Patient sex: M
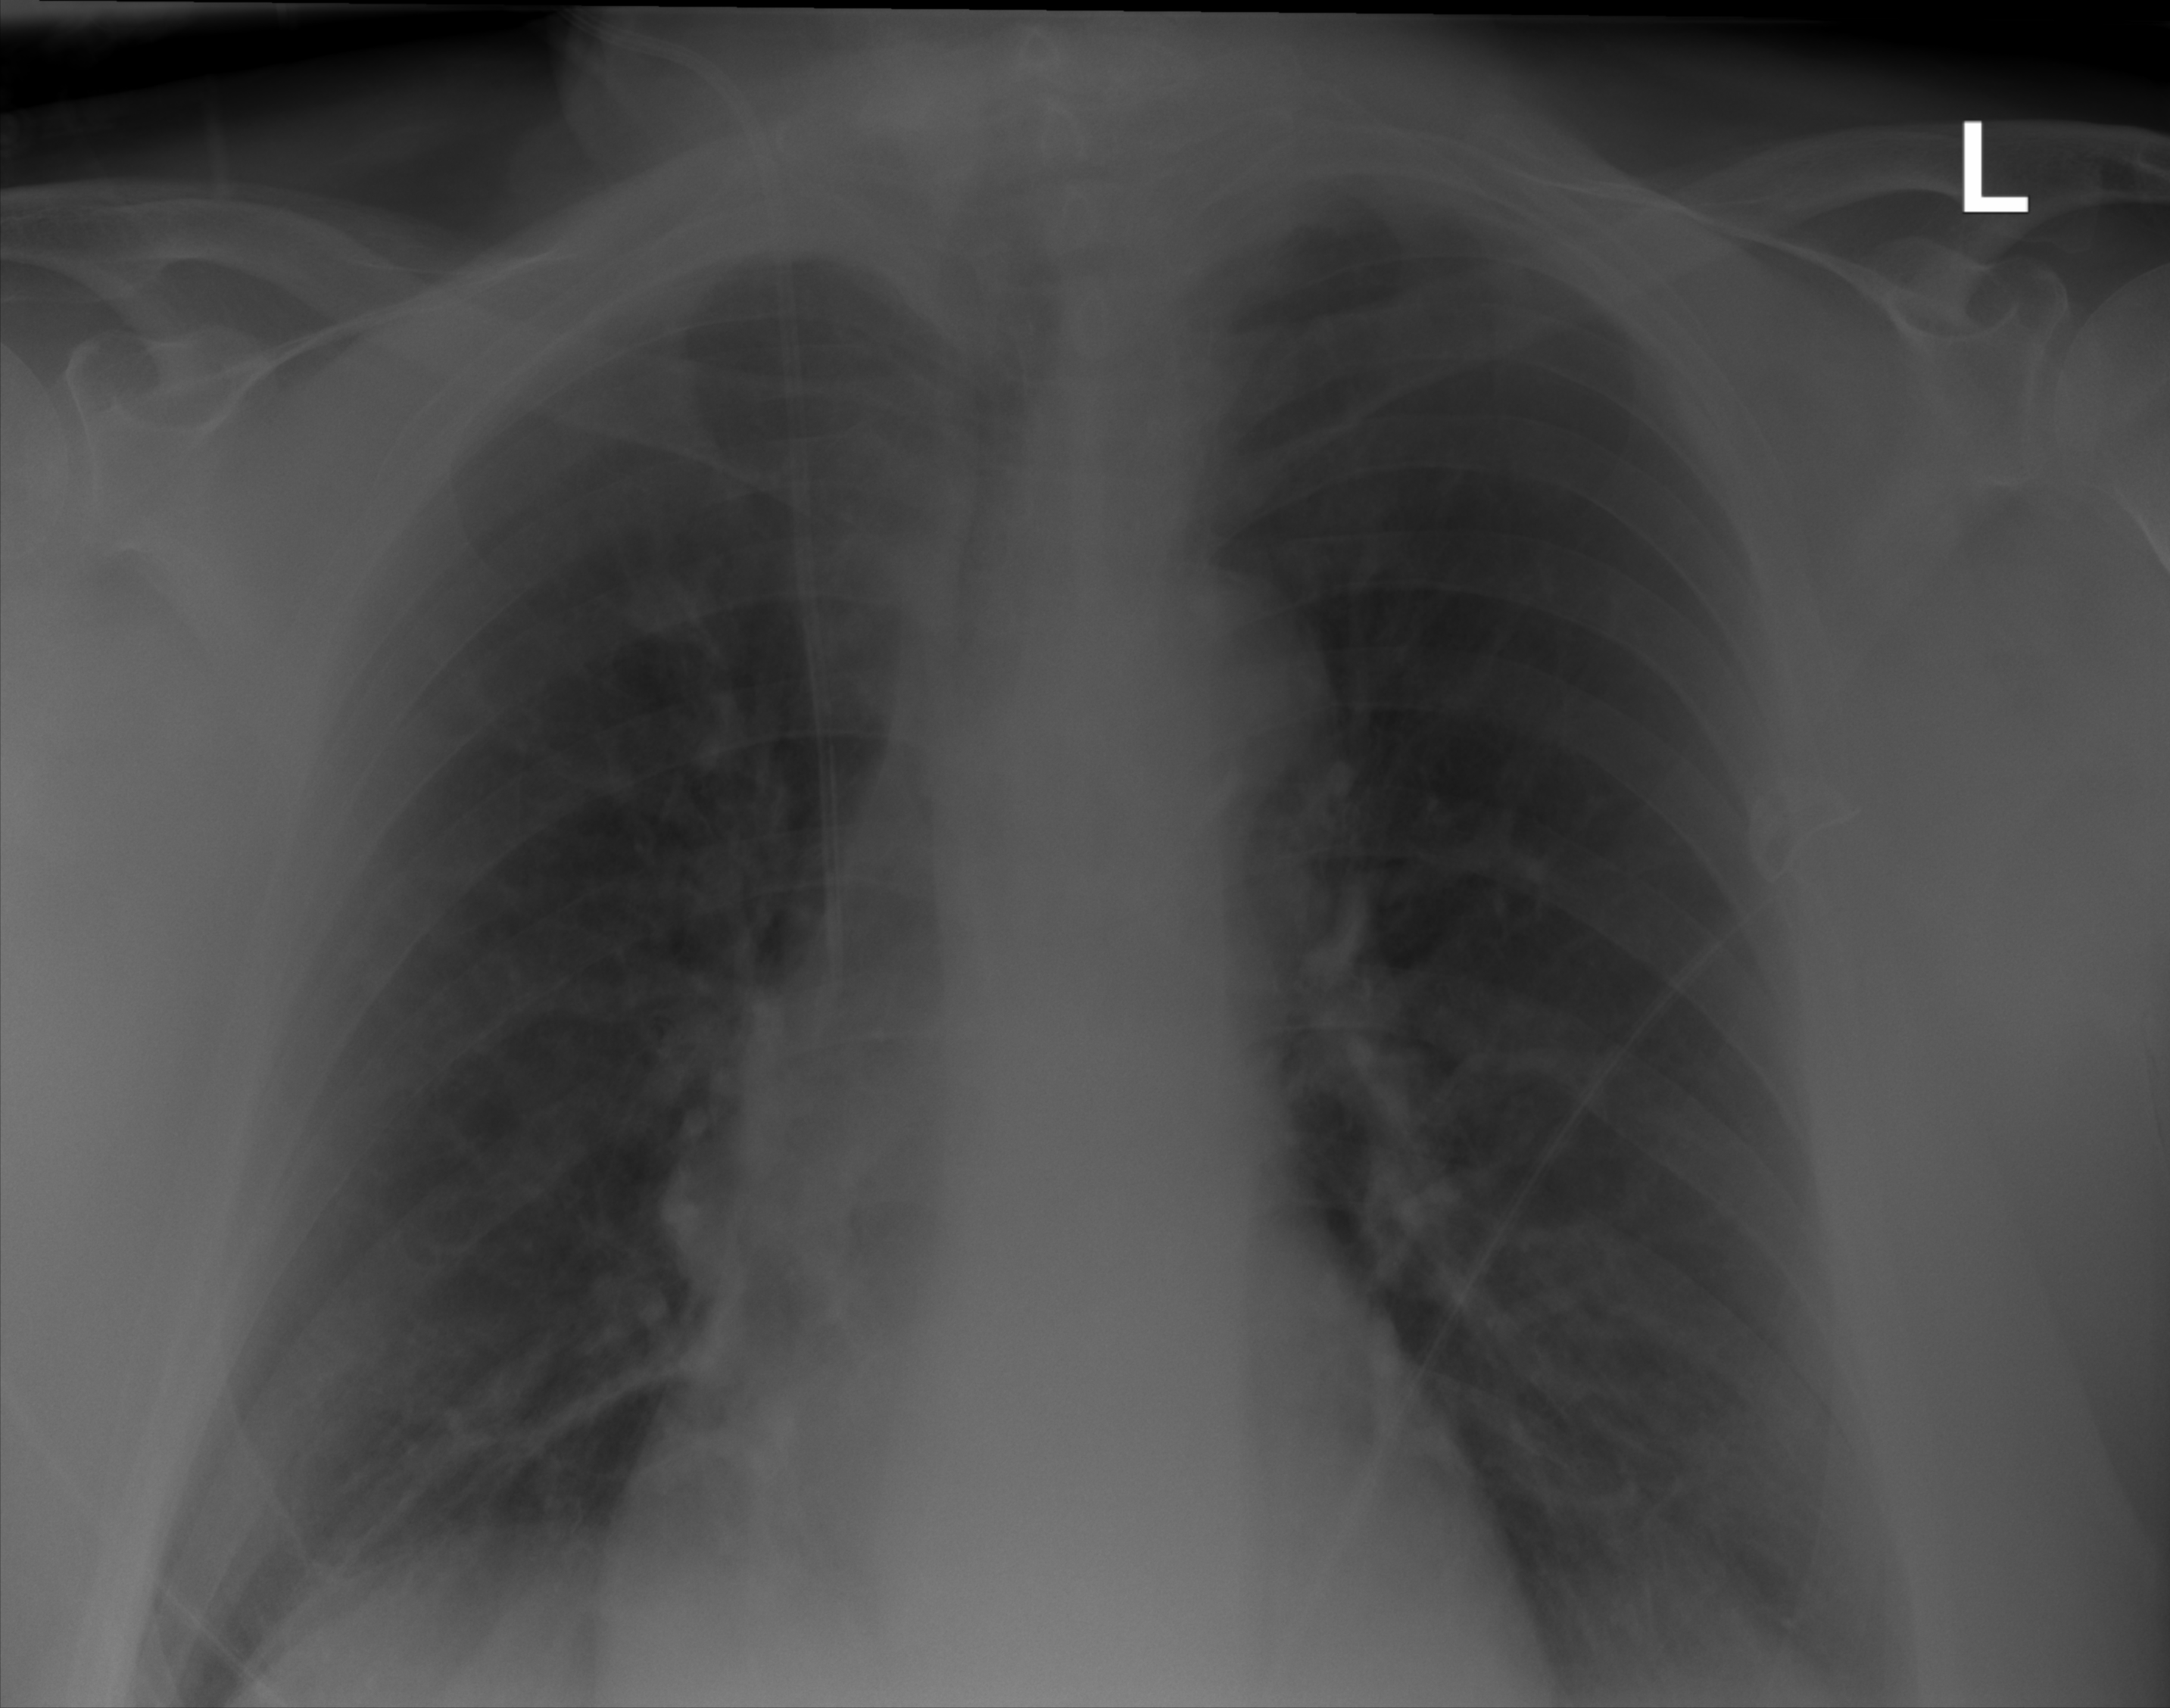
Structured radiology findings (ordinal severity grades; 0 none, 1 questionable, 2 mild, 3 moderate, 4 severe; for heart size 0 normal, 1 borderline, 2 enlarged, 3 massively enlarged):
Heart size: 0
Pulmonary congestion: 0
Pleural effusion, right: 0
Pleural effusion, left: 0
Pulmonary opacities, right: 0
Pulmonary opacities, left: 0
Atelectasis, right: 2
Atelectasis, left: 2